Field crop: tomato
Growth stage: 2
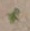
Species: solanum